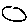
Label: circle